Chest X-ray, PA view. Patient: 29 years old, sex F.
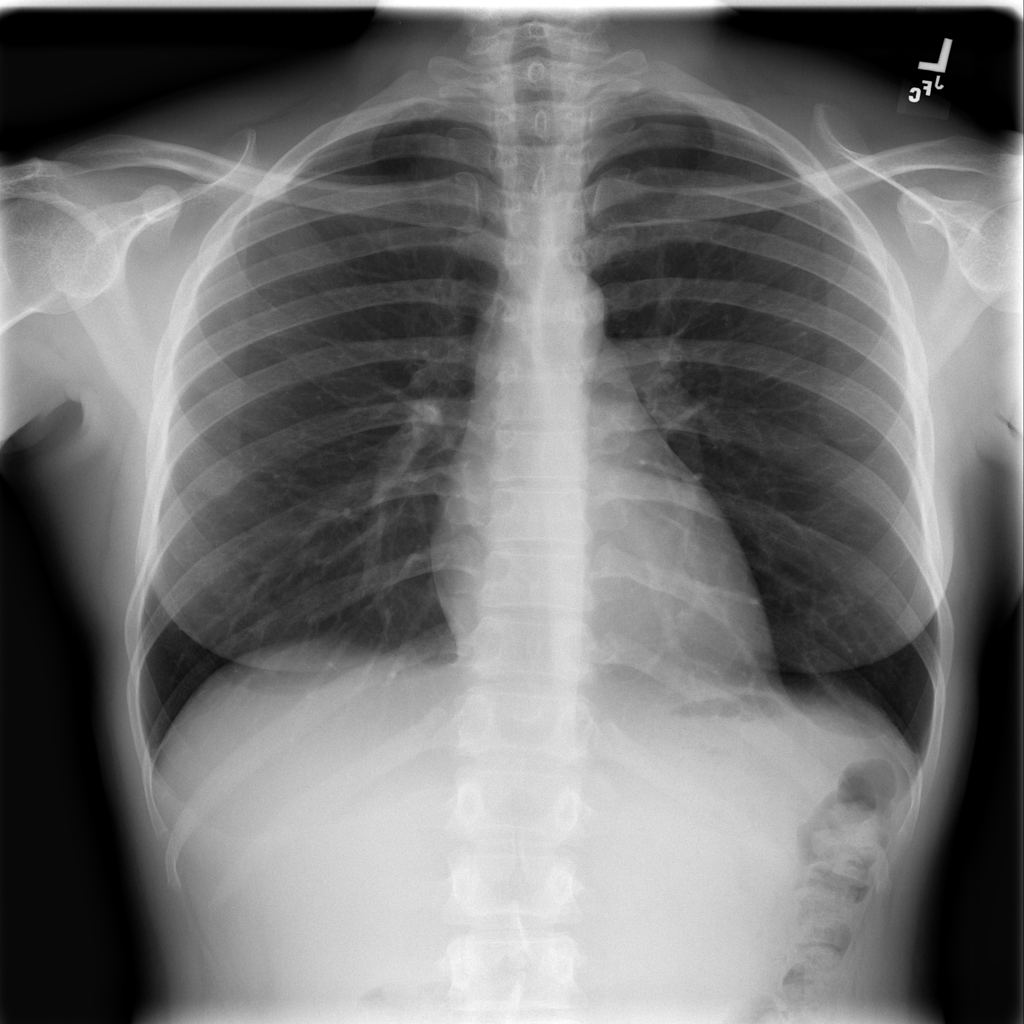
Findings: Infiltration